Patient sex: F
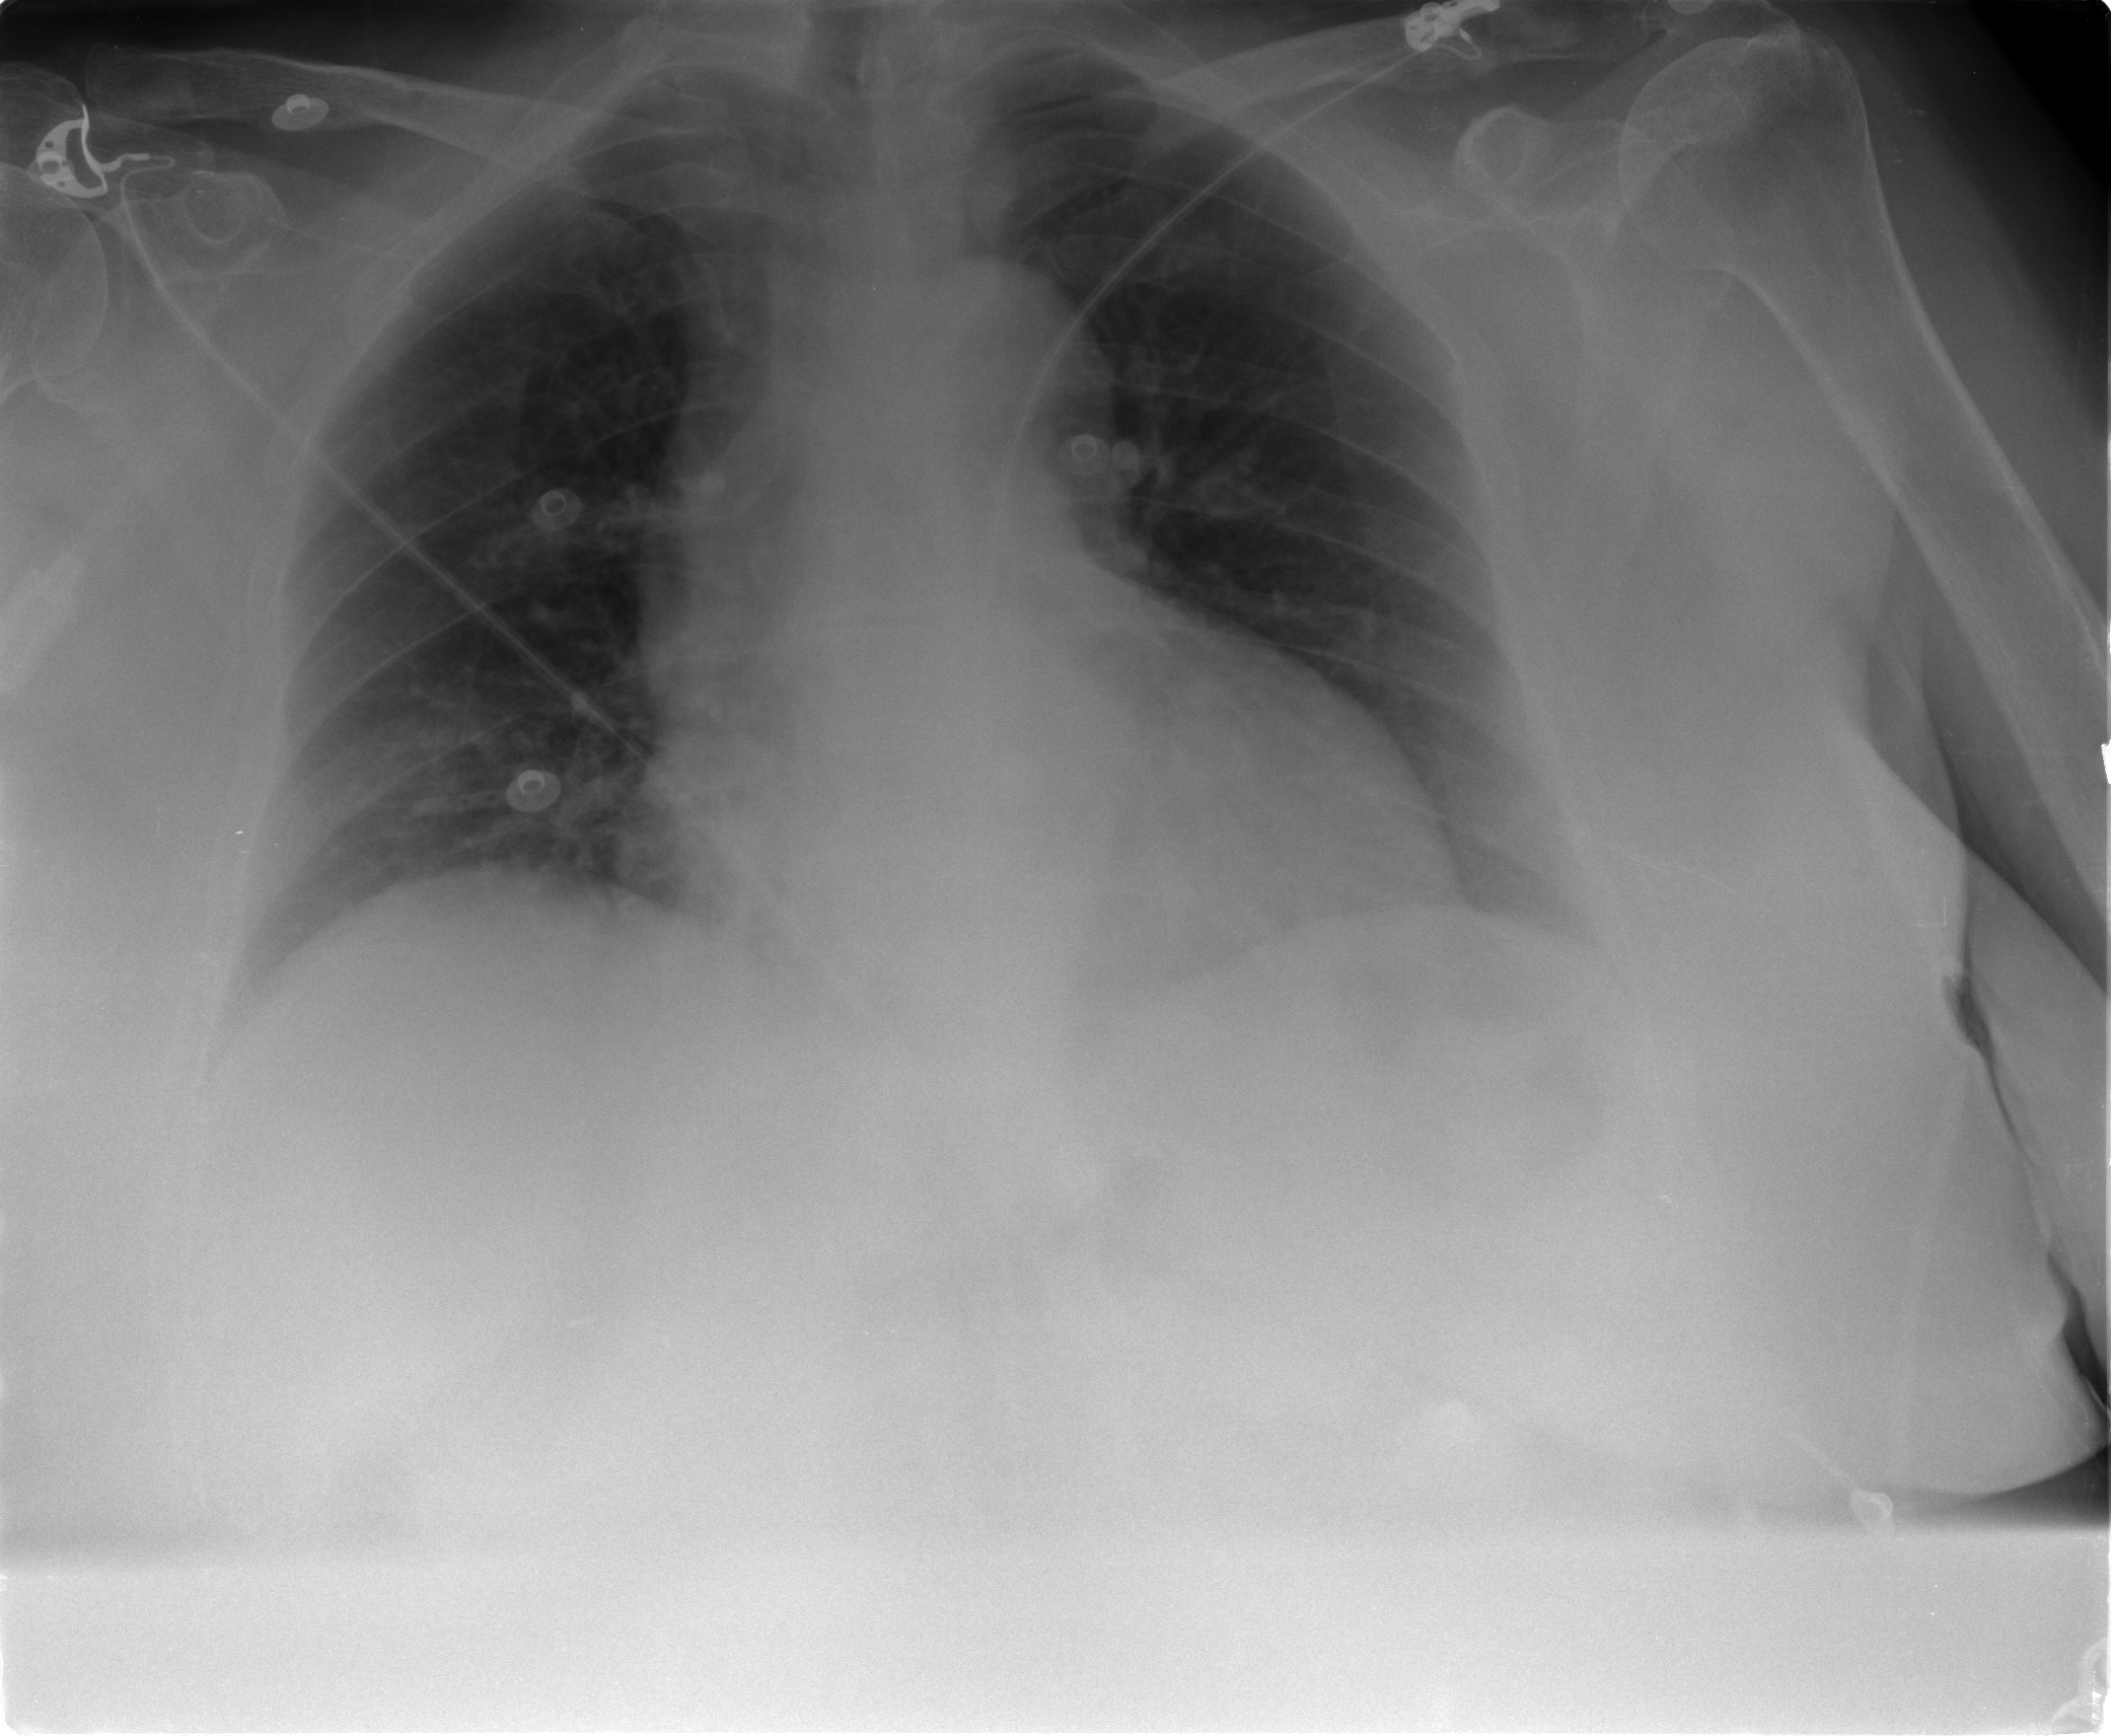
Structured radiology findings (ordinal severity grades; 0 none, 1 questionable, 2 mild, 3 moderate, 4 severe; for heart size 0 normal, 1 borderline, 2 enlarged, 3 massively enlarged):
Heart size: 1
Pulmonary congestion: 0
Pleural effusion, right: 0
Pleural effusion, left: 0
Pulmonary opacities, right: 0
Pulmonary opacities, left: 0
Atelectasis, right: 1
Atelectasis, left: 1